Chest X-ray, PA view. Patient: 68 years old, sex M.
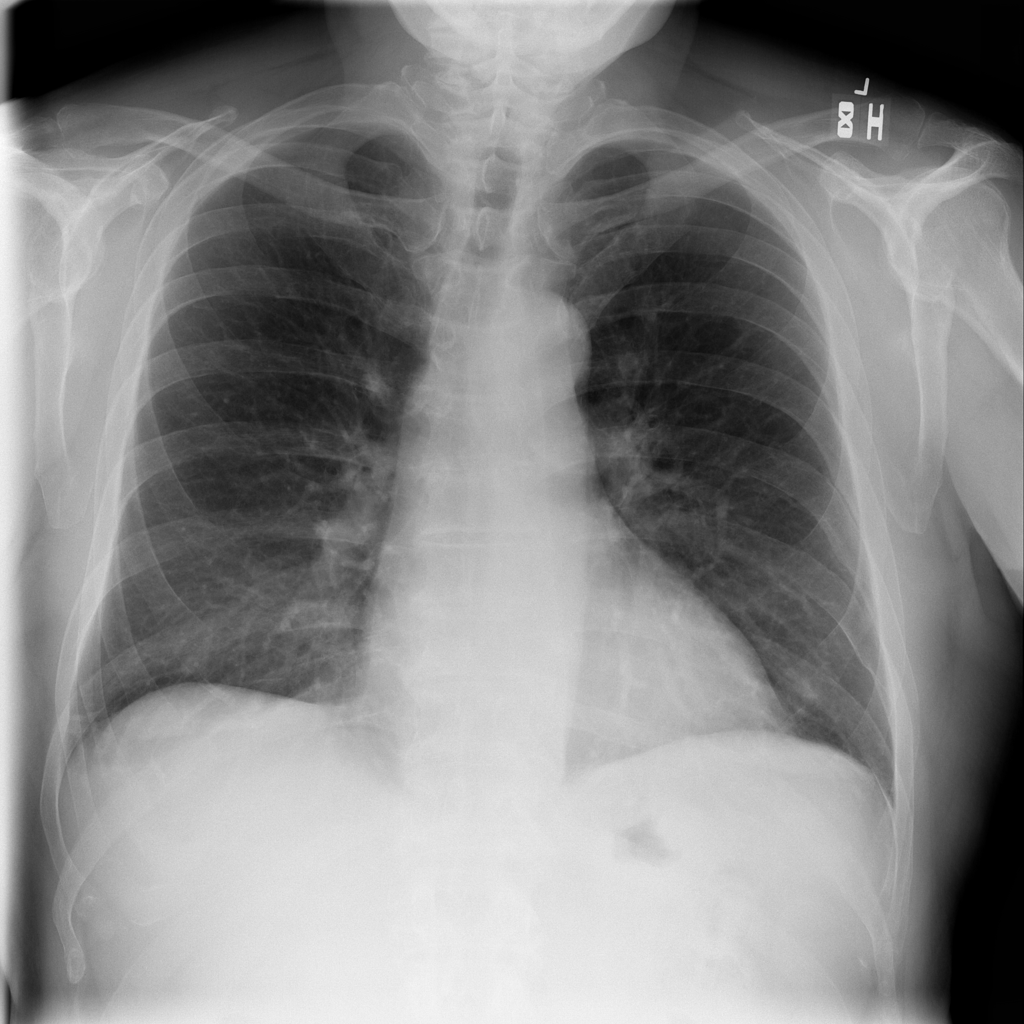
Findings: Atelectasis